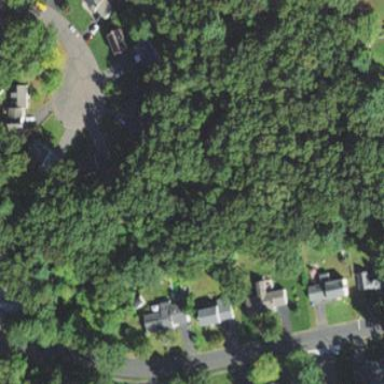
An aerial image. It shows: Existing Preserved Open Space in woodland area.